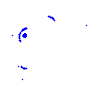
Particle: kaon